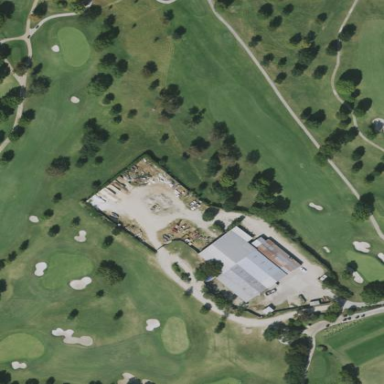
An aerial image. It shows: Grassy area designated as golf fairway.